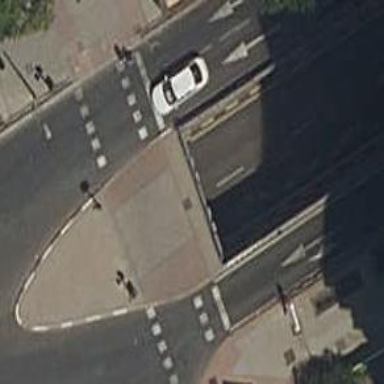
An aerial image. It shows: Kerb barrier.